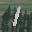
Label: 1